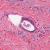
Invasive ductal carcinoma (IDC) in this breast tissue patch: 0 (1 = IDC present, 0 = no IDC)